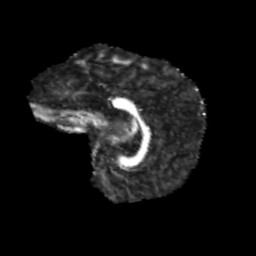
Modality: FA
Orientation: sagittal
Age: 12
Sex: male
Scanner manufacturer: siemens
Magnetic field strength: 3 T
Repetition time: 3.8 s
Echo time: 0.07 s